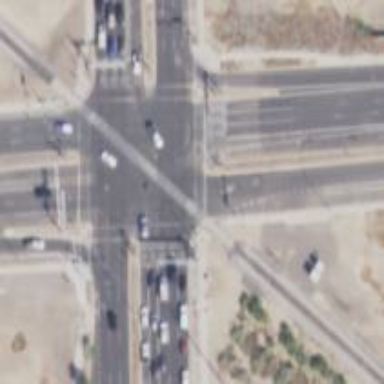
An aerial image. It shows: Crossing road.